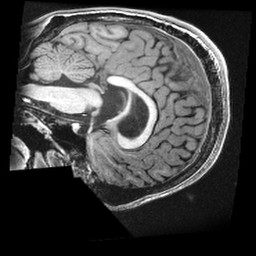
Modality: T1w
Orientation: sagittal
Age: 22
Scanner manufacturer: ge
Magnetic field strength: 3 T
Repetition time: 0.008256 s
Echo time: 0.003108 s